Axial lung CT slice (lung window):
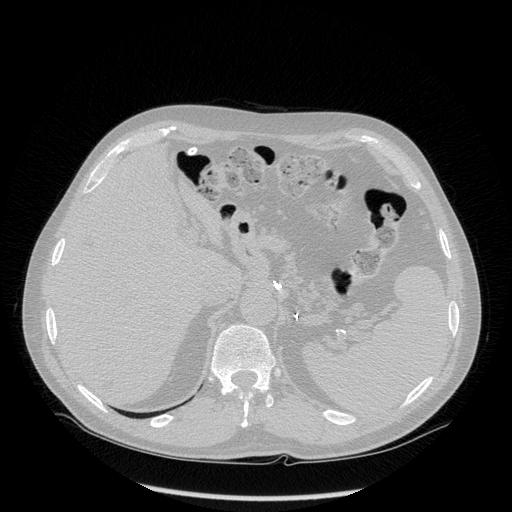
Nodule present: no